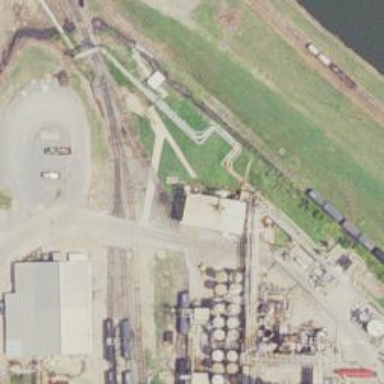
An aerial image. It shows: Rail spur service.